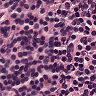
Metastatic tissue present: no